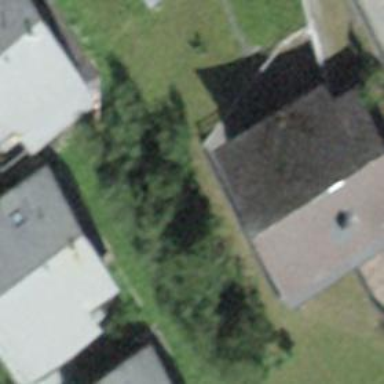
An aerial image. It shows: Detached building.